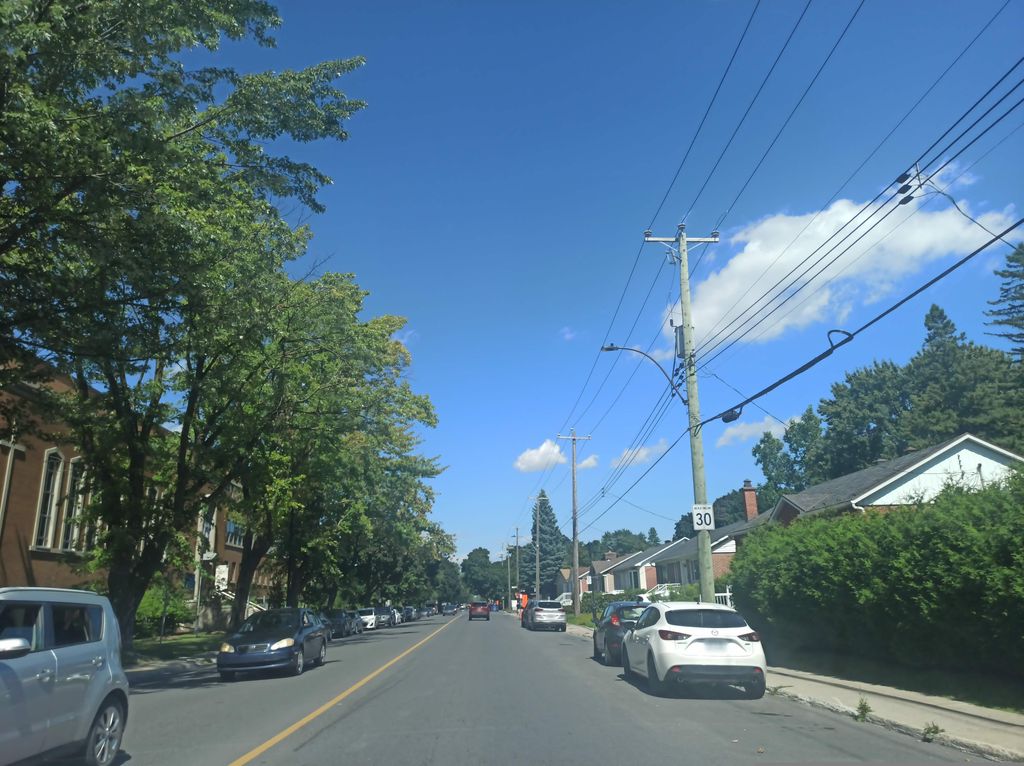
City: montreal